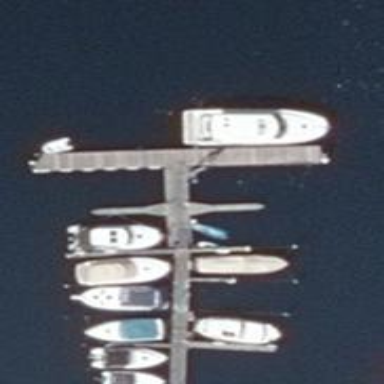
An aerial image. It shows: Man-made pier.